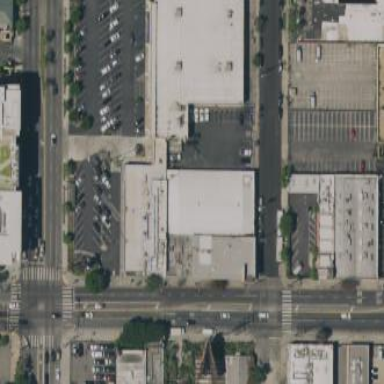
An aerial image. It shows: Retail building.